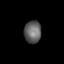
Tissue: lung
Cell type: Epithelial cells
Senescence score: 0.232
Nuclear area (px): 377
Mean DAPI intensity: 96.509